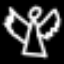
Label: angel